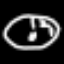
Label: clock